Question: Given the first 8 numbers in the nine-square grid, calculate the smallest positive integer such that the sum of this number plus all previous numbers is an integer multiple of 20
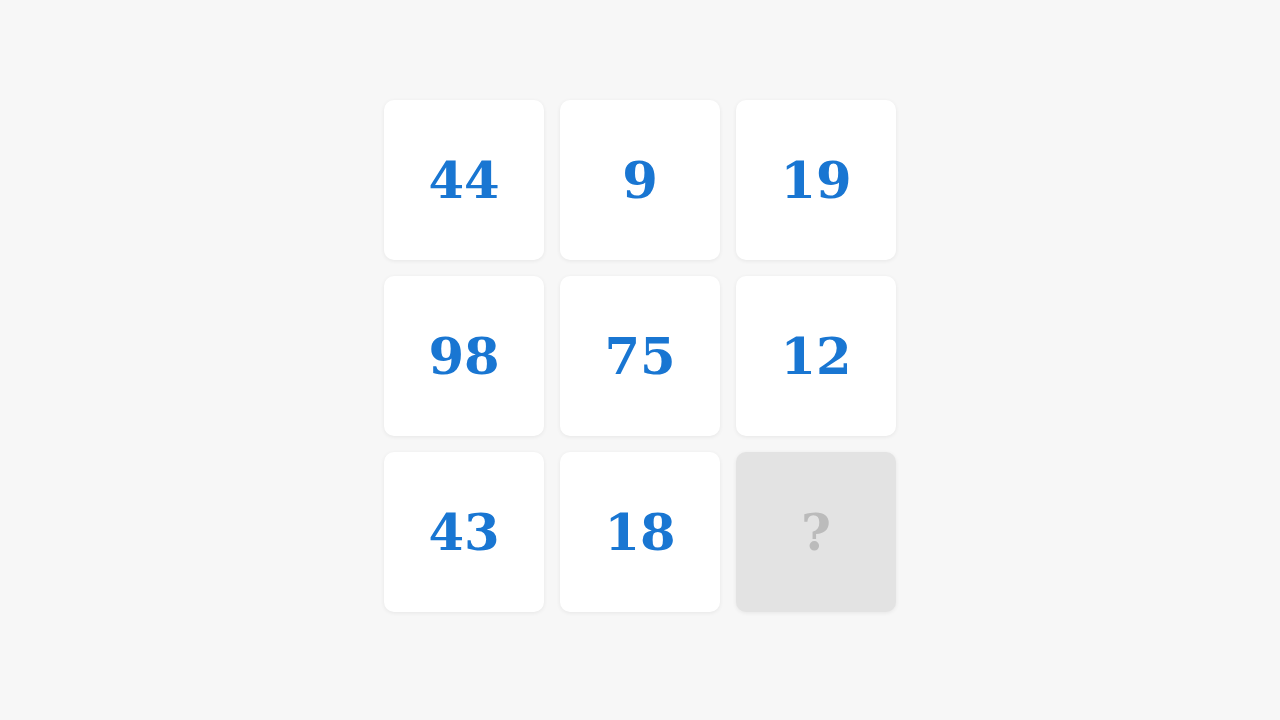
Answer: 2